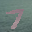
Label: 7